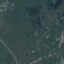
Land use / land cover: Pasture